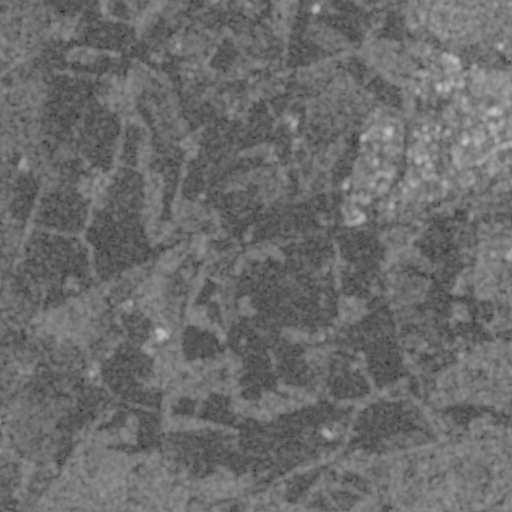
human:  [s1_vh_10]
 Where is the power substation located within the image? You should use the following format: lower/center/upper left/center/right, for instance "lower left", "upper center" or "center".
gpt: The power substation is located in the center right of the image.
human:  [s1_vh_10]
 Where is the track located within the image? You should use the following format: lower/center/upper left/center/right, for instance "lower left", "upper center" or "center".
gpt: The track is located in the lower right of the image.
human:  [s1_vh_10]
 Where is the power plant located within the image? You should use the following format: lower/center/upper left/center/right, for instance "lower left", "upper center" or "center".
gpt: There is no power plant in the image.

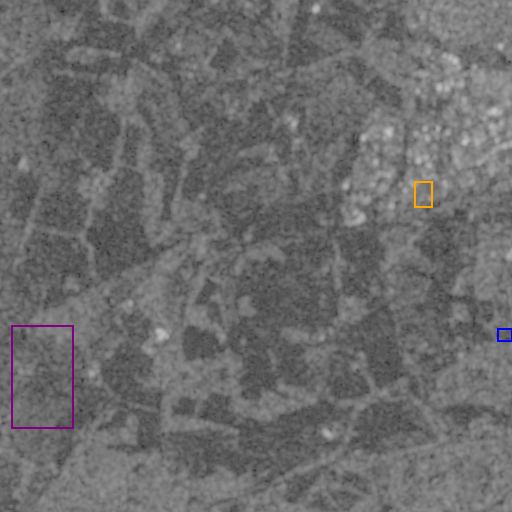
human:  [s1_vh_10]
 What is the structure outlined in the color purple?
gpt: The structure outlined in purple is a crop field.
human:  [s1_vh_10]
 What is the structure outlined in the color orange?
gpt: The structure outlined in orange is a power substation.
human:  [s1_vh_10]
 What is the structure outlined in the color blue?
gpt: The structure outlined in blue is a track.
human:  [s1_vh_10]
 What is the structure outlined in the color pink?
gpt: There is no pink outline.